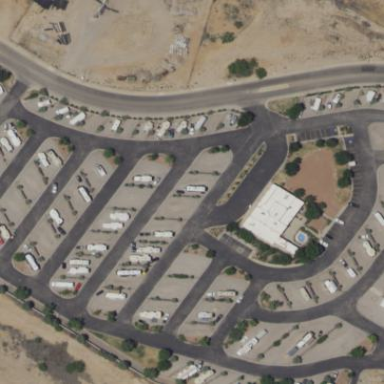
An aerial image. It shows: Caravan site for tourism.